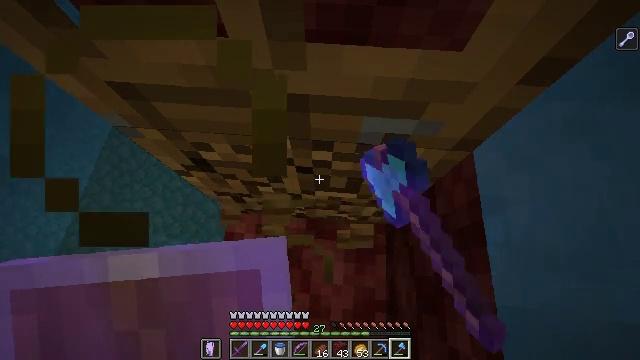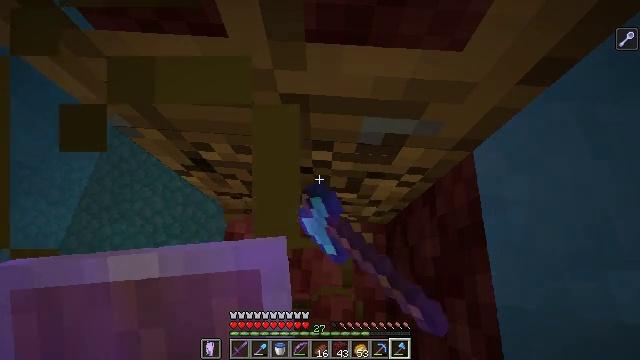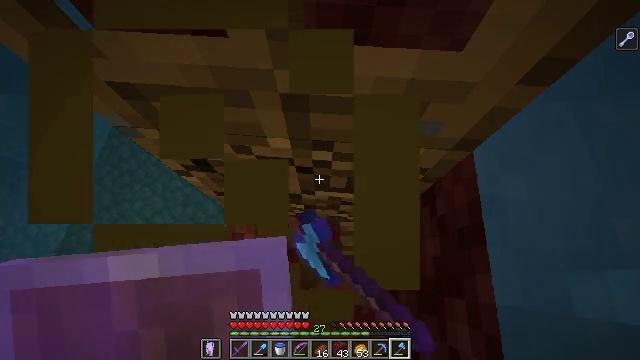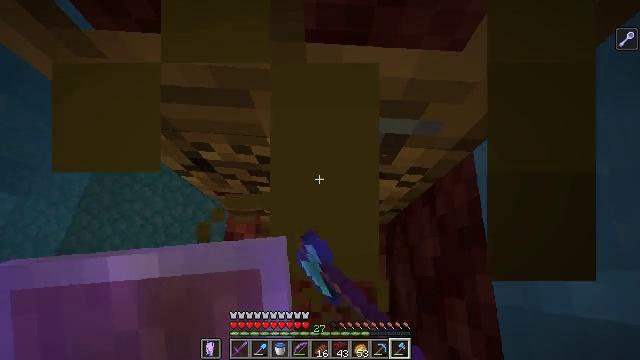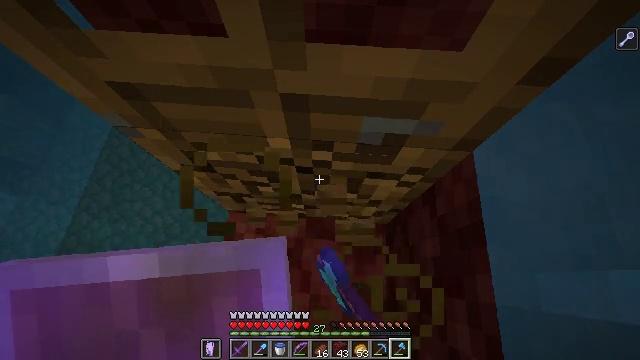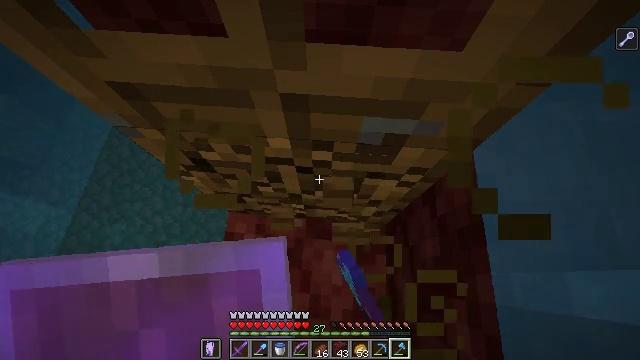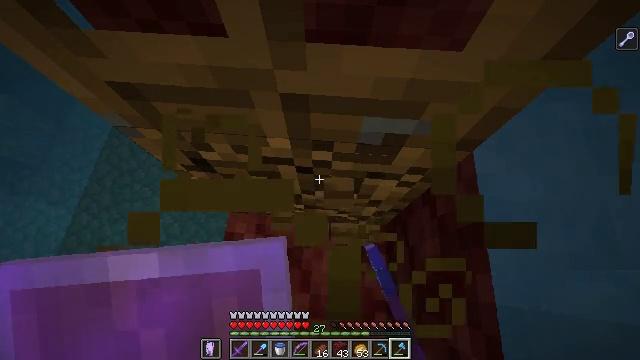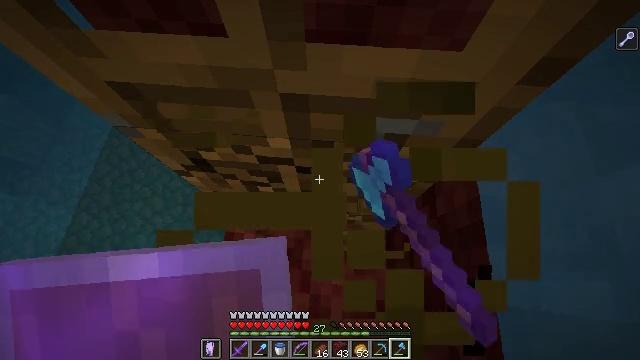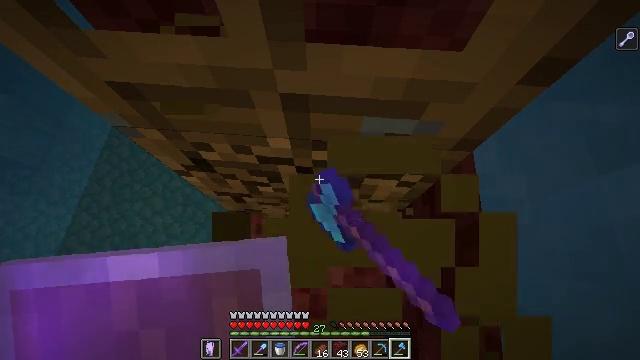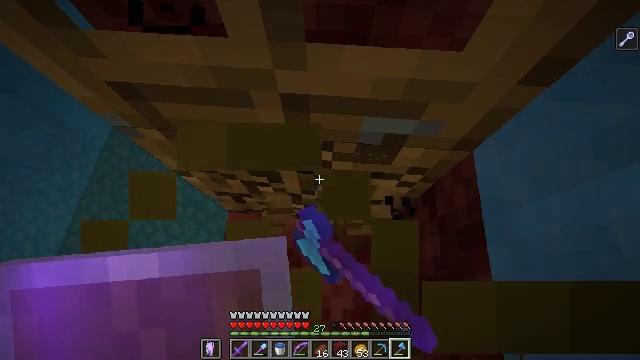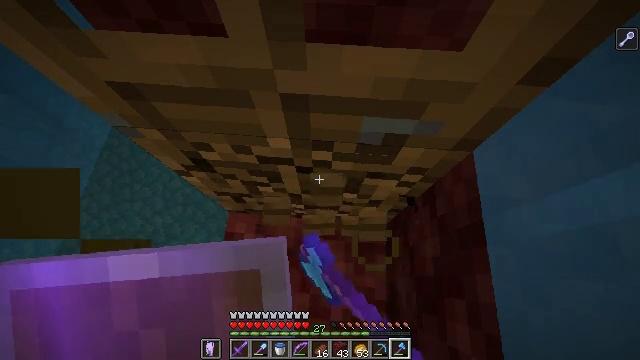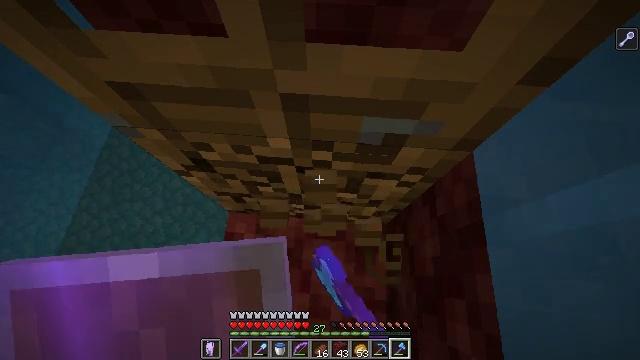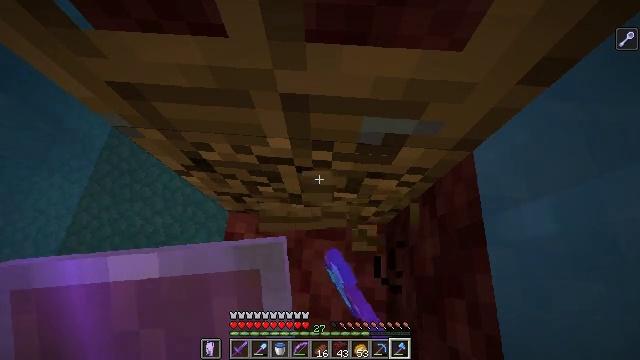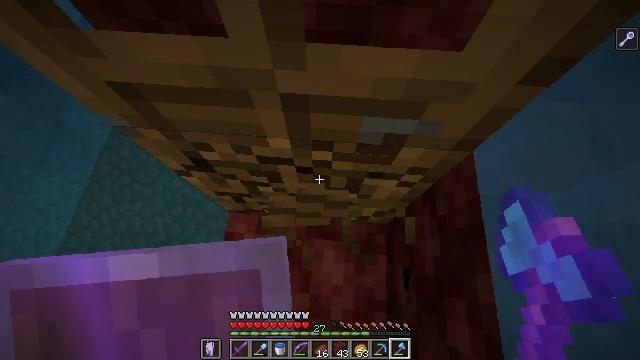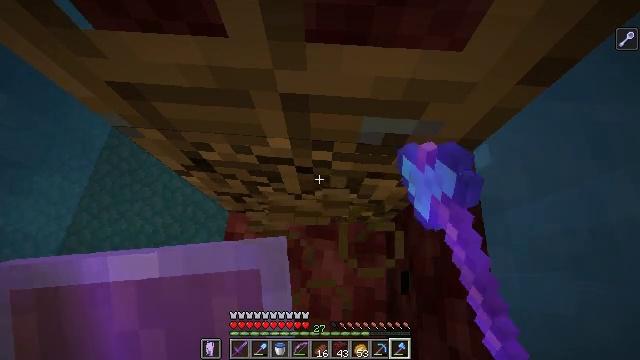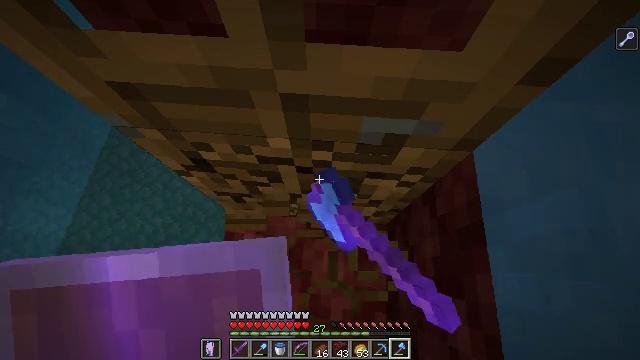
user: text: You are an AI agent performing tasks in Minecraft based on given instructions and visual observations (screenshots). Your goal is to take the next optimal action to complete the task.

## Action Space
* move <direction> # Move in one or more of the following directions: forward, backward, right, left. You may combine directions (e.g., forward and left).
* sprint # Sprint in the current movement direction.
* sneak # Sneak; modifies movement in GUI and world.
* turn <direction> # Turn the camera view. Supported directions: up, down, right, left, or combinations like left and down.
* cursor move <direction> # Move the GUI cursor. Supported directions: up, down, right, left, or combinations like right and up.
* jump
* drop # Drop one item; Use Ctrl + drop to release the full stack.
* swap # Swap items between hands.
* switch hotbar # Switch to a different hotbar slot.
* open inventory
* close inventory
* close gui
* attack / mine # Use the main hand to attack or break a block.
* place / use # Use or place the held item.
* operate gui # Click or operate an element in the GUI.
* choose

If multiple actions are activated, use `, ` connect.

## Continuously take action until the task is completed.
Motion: motion action
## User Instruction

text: Destroy the oak door to retrieve it.
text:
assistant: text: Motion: attack / mine
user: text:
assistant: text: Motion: attack / mine
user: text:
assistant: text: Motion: attack / mine
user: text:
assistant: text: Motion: attack / mine
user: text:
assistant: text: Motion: attack / mine
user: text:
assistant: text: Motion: attack / mine
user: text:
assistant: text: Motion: attack / mine
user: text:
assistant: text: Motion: attack / mine
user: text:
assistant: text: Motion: attack / mine
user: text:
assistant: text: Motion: attack / mine
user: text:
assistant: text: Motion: attack / mine
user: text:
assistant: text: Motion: attack / mine
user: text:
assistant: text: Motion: attack / mine
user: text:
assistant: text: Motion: attack / mine
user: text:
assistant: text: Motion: attack / mine
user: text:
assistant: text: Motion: attack / mine
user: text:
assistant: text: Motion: attack / mine
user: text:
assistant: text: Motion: attack / mine
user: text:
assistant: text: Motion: attack / mine
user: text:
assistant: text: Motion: attack / mine
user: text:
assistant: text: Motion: attack / mine
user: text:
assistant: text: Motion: attack / mine
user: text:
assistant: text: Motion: attack / mine
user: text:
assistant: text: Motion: attack / mine
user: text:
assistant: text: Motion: attack / mine
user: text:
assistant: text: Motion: attack / mine
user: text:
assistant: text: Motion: attack / mine
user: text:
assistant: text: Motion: attack / mine
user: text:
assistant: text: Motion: attack / mine
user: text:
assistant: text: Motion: attack / mine